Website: bh-photo
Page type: cross-sells
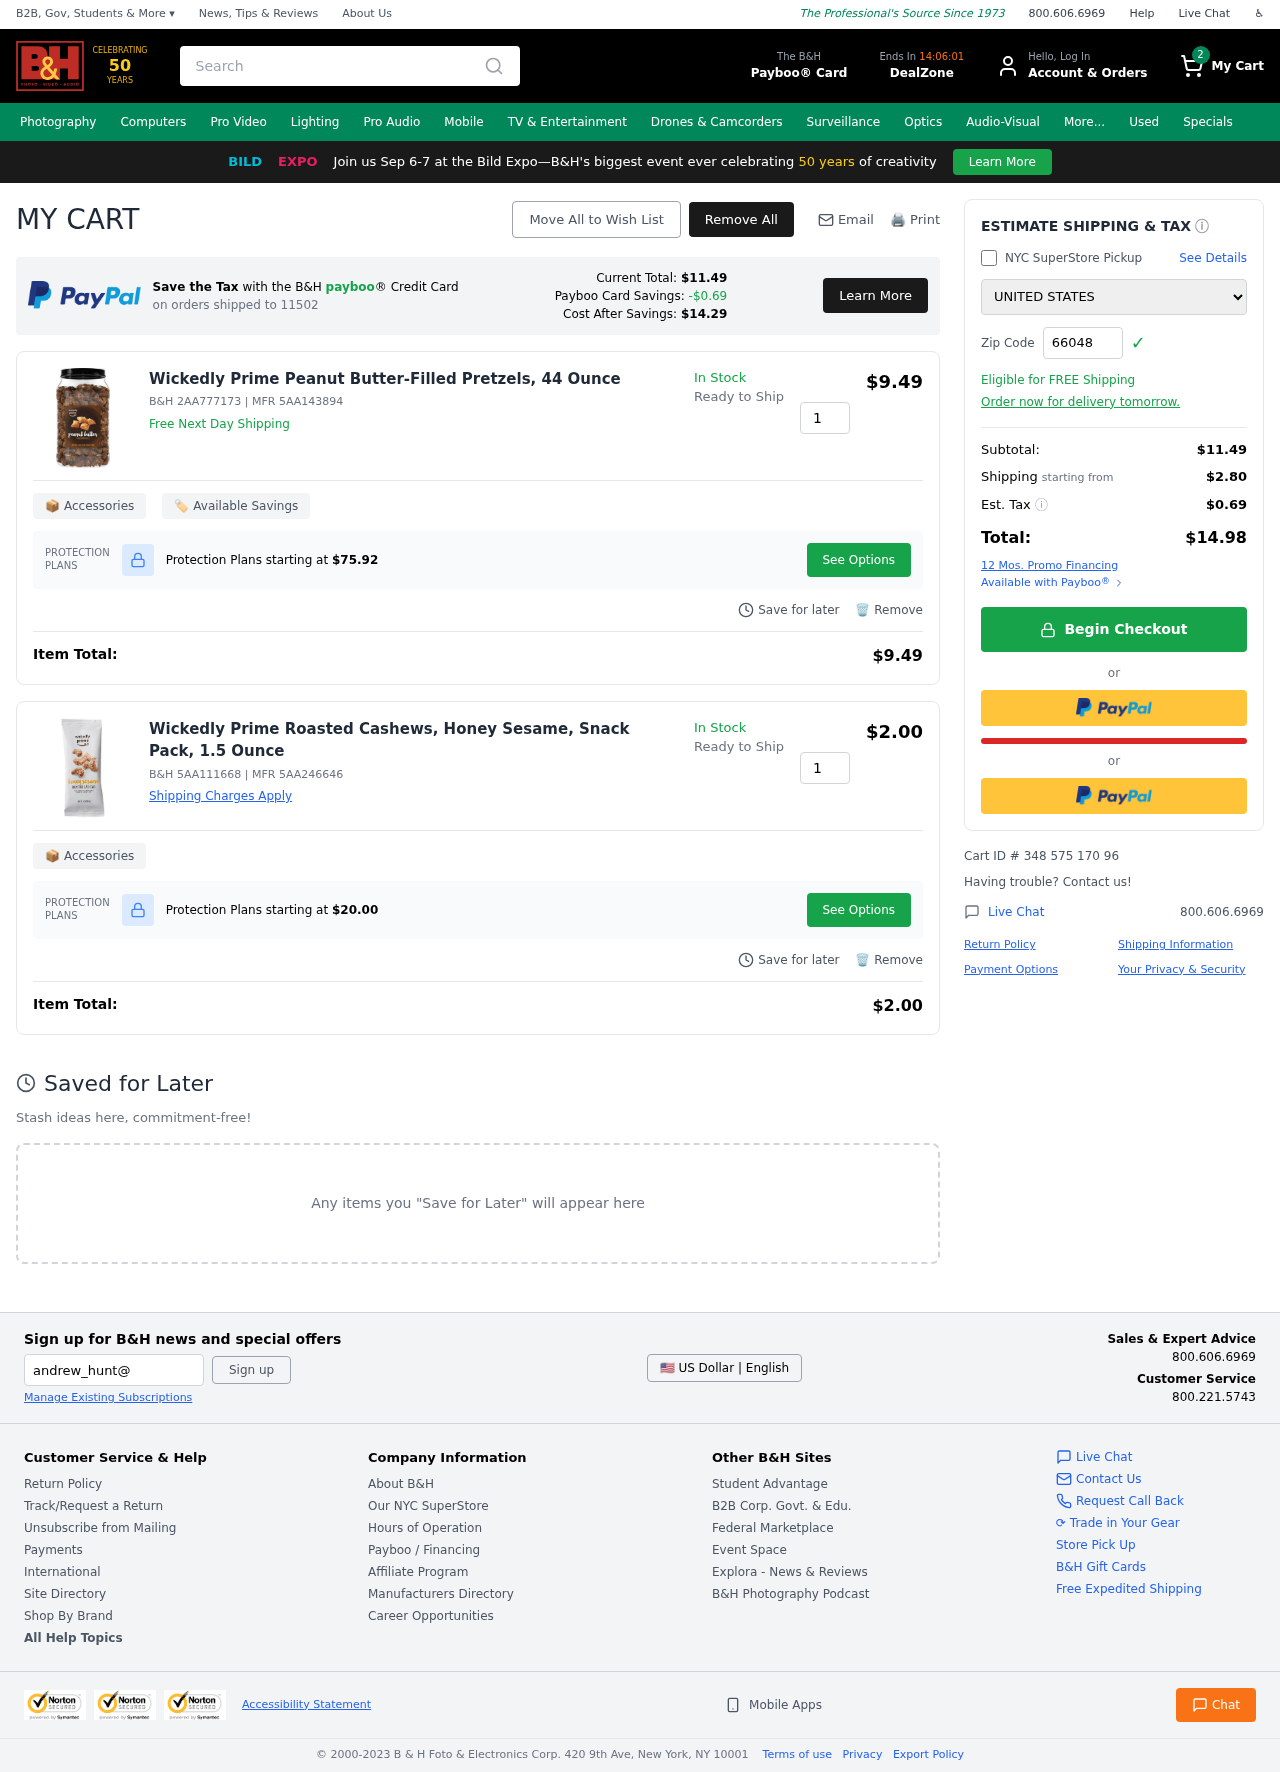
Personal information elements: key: PII_COUNTRY
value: United States
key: PII_POSTCODE
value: on orders shipped to 11502
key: PII_POSTCODE2
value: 66048
Product elements: key: PRODUCT1_NAME
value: Wickedly Prime Peanut Butter-Filled Pretzels, 44 Ounce
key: PRODUCT1_PRICE
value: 9.49
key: PRODUCT1_QUANTITY
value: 1
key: PRODUCT2_NAME
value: Wickedly Prime Roasted Cashews, Honey Sesame, Snack Pack, 1.5 Ounce
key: PRODUCT2_PRICE
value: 2
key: PRODUCT2_QUANTITY
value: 1
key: PRODUCT1_SKU
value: B&H 2AA777173
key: PRODUCT1_MFR
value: MFR 5AA143894
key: PRODUCT1_PROTECTION_PRICE
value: $75.92
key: PRODUCT1_ITEM_TOTAL
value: $9.49
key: PRODUCT2_SKU
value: B&H 5AA111668
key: PRODUCT2_MFR
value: MFR 5AA246646
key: PRODUCT2_PROTECTION_PRICE
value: $20.00
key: PRODUCT2_ITEM_TOTAL
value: $2.00
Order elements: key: ORDER_NUM_ITEMS
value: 2
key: PAYBOO_CURRENT_TOTAL
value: $11.49
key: ORDER_SUBTOTAL
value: $11.49
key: ORDER_SHIPPING_COST
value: $2.80
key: ORDER_TAX
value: $0.69
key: ORDER_TOTAL
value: $14.98
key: ORDER_ID
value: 348 575 170 96
Search elements: key: HEADER_SEARCH
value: Search
Other elements: key: PAYBOO_SAVINGS
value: -$0.69
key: PAYBOO_COST_AFTER_SAVINGS
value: $14.29